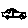
Label: car